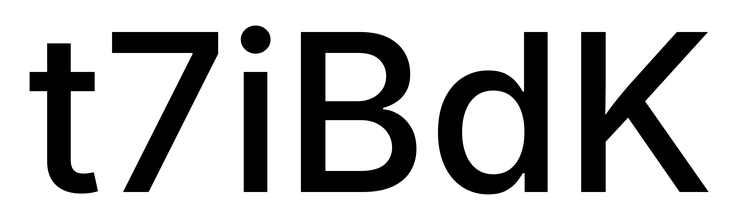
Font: Inter_Medium